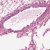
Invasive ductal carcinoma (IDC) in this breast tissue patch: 0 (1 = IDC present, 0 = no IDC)